Question: I have spent 10 hours on this issue but I am still unable to solve it. I am using bootstrap 3 with disqus comments. Somehow disqus comments are overlapping my footer. See following picture.

I have tried many tricks but none of them worked.
Following is my HTML code:
'''
<div class="wrapper">
<div class="sections">
<div class="row">
.... truncated unnecessary code
<div id="comments">
<div id="disqus_thread"></div>
</div>
</div>
</div>
</div>
<footer>
.....
</footer>
'''
CSS
'''
.wrapper {
width:100%;
min-height: 100%;
height: auto !important;
height: 100%;
}
.sections {
width: 100%;
padding-top: 20px;
border-bottom: #d8d8d8 solid 1px;
height: auto !important;
}
#comments {
width: 100%;
min-height: 350px;
height: auto !important;
}
'''
Here is what I have done so far:
1. Changed iframe size using js but it does not work setInterval(function() { $('#comments').css({
'height': $('#disqus_thread').height() + 'px'
});
}, 1000);
2. Changed disqus_thread height to 400px but it does not change the height when new comments are posted
3. Used disqus onReady event to change the height of iframe but this one is also not working. Perhaps, disqus comments are loading after calling onReady event?
JS Code
'''
this.callbacks.onReady = [function() {
resizeIframeWidth($('#disqus_thread iframe'));
}];
function resizeIframeWidth(e){
// Set width of iframe according to its content
if (e.Document && e.Document.body.scrollWidth) //ie5+ syntax
e.width = e.contentWindow.document.body.scrollWidth;
else if (e.contentDocument && e.contentDocument.body.scrollWidth) //ns6+ & opera syntax
e.width = e.contentDocument.body.scrollWidth + 35;
else (e.contentDocument && e.contentDocument.body.offsetWidth) //standards compliant syntax - ie8
e.width = e.contentDocument.body.offsetWidth + 35;
}
'''
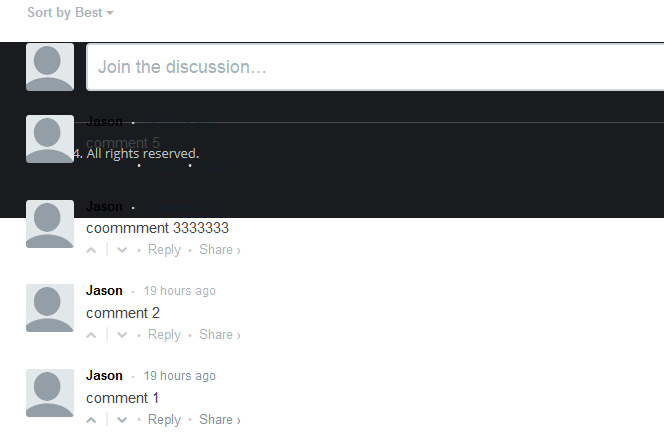
Answer: I solved this problem by removing 'position:relative' from '.sections' css rule.